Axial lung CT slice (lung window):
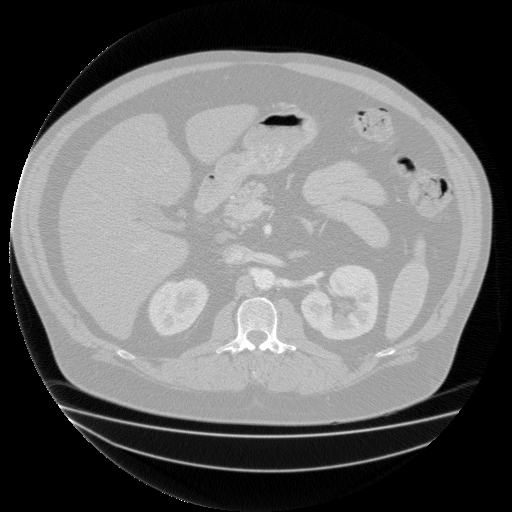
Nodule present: no